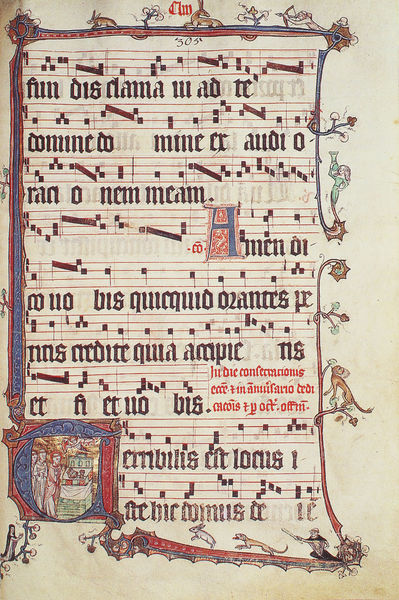
Titel: Graduale
Institution: Köln, Erzbischöfliche Diözesan- und Dombibliothek
Schlagwörter: blau, frau, rot, tiere, kirche, blatt, musik, affe, hase, ranken, schrift, bilder, noten, seite, text, nonne, initiale, gebet, reh, mittelalter, mönch, heiliger, handschrift, lied, latein, buchmalerei, notenlinien, notenzeilen, zierrahmen, amen, verzirungen, a, religon, nonen, pergaent, graduale